Question: I have a ListView of TextViews of countries and I did a OptionsMenu item after clicking a short press on one of the TextViews it will delete the pressed textview.
I would like to know if there is a way to do that when I press the item "Delete Country"
a button will appear next to every TextView like in iphone example

the ListView is created by an Adapter.
I don't need the whole answer just the concept of how can it be done (delete button that is created next to every TextView after you choose from Optionsmenu to delete a country).
'''
public class CountryAdapter extends BaseAdapter {
private Context mContext;
protected Vector<Country> mVector;
protected SQLiteDatabase mDb;
public void setmContext(Context mContext){
this.mContext = mContext;
}
public CountryAdapter(Context mContext){
this.mContext = mContext;
mVector = new Vector<Country>();
CountryOpenHelper helper = new CountryOpenHelper(mContext);
mDb = helper.getWritableDatabase();
Cursor cursor = mDb.rawQuery("SELECT * FROM COUNTRIES", null);
if(cursor.getCount() > 0){
cursor.moveToFirst();
}
do {
Country country = new Country();
country.setmCountryIndex(cursor.getInt(0));
country.setmCountryName(cursor.getString(2));
country.setmCountryTextSize(cursor.getInt(1));
country.setmCountryColor(cursor.getInt(3));
mVector.add(country);
} while (cursor.moveToNext());
}
public Vector<Country> getmVector() {
return mVector;
}
@Override
public int getCount() {
// TODO Auto-generated method stub
return mVector.size();
}
@Override
public Object getItem(int position) {
// TODO Auto-generated method stub
return null;
}
@Override
public long getItemId(int position) {
// TODO Auto-generated method stub
return 0;
}
@Override
public View getView(int position, View convertView, ViewGroup parent) {
TextView tv;
if(convertView == null){
tv = new TextView(mContext);
}else{
tv = (TextView) convertView;
}
tv.setText(mVector.get(position).getmCountryName());
tv.setTextColor(mVector.get(position).getmCountryColor());
tv.setTextSize(mVector.get(position).getmCountryTextSize());
return tv;
}
public void ChangeColor(int newcolor, String name) {
mDb.execSQL("update COUNTRIES set color = " + newcolor + " where name = '" + name + "' " );
}
public void addCountry(int mId, String myCountry, int myColorNum){
mDb.execSQL("insert into countries values(" + mId + " , ' " + myCountry+"' , "+ myColorNum + ")");
}
public void delete(int position) {
int mDeletedId = mVector.get(position).getmCountryIndex();
mVector.remove(position);
mDb.execSQL("DELETE FROM countries WHERE id ="+mDeletedId);
}
public void ChangeTextSize(int textSize, int mIndex) {
System.out.println(textSize);
System.out.println(mIndex);
mDb.execSQL("update COUNTRIES set font = " + textSize + " where id =" + mIndex);
}
'''
}
I want when i click from optionMenu "Remove Country"
it will programmatically add delete button(or something else) next to every TextView and all those buttons will apply the same Method(delete)
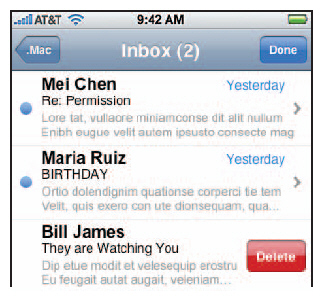
Answer: 1. Create Button in XML file: <?xml version="1.0" encoding="utf-8"?>
<RelativeLayout xmlns:android="http://schemas.android.com/apk/res/android"
android:layout_width="match_parent"
android:layout_height="match_parent" >
<Button
android:id="@+id/row_category_button"
android:layout_width="wrap_content"
android:layout_height="wrap_content"
android:text="Add"
android:layout_centerVertical="true"
android:layout_marginRight="10dp"
android:layout_alignLeft="@+id/row_category_name"
android:textColor="@color/black"
android:layout_alignParentRight="true"
android:layout_alignParentTop="true" />
</RelativeLayout>
2. Create a View holder and Add button in the Adapter class: ViewHolder holder ;
if(view ==null){
view = inflater.inflate(R.layout.___, null);
holder = new ViewHolder();
holder.tv = (TextView) view.findViewById(R.id.____);
holder.img =(ImageView) view.findViewById(R.id.______);
holder.btn =(Button) view.findViewById(R.id.button);
view.setTag(holder);
}
class ViewHolder{
TextView tv;
ImageView img;
Button btn;
}